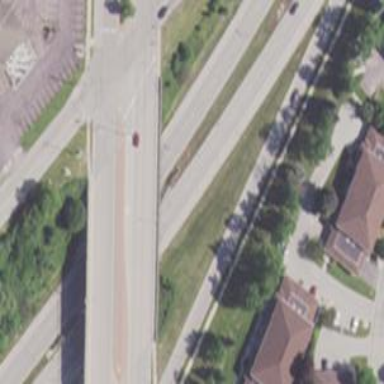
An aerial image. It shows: Secondary road bridge with asphalt surface. It is dual carriageway.